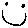
Label: smiley face